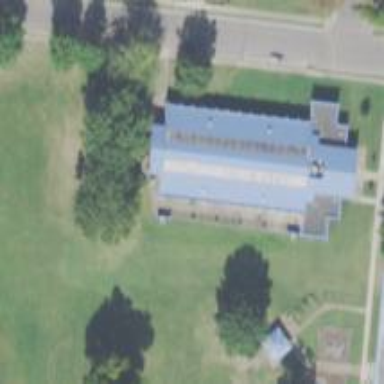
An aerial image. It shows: Public building.